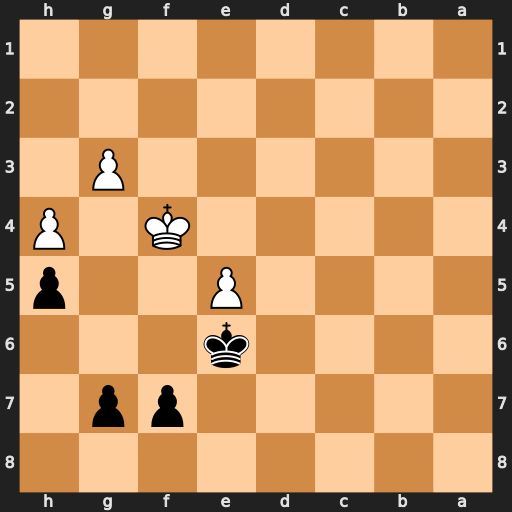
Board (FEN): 8/5pp1/4k3/4P2p/5K1P/6P1/8/8
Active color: b
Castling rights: -
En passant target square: -
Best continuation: Kd5 Kf5 Kd4